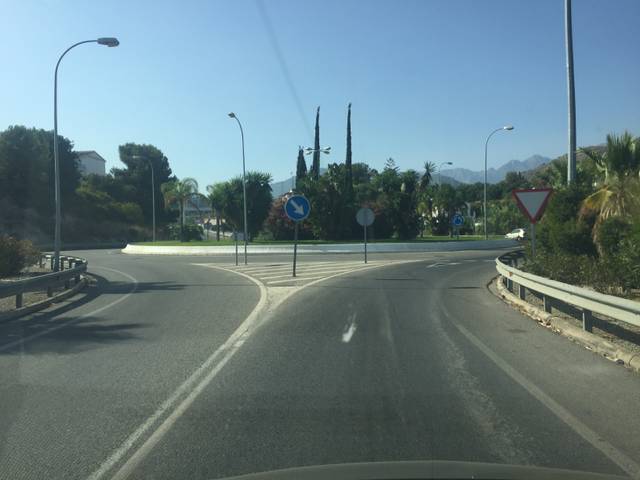
Region: Spain
Coordinates: 36.763, -3.888